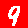
Digit: 9